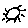
Label: sun